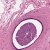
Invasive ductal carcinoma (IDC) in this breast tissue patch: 0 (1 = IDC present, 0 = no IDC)